Question: I have the following text in a file:
> "SHOP_ORDER001","SHOP_ORDER002","SHOP_ORDER003","SHOP_ORDER004","SHOP_ORDER005"
Now I am getting the values by reading the file and assigning to array by spilt:
'''
String orderValue = "";
string[] orderArray;
orderValue = File.ReadAllText(@"C:\File.txt");
orderArray = orderValue.Split(',');
'''
But I am getting the values as :

I need the Values in Array as "ORDER001","ORDER002","ORDER003"
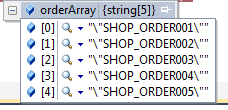
Answer: The '"' you see is just added by debugger visualizer for strings (because quote is a special characted and need to be escaped to don't get confused), don't worry they're not in your 'orderArray'.
In case you want to remove quotes too so that your array will be:
Just use this (with LINQ):
'''
var orderArray = orderValue.Split(',').Select(x => x.Trim('"'));
'''
By the way 'String.Split' isn't very robust unless you're each field will never contain a comma.
To answer the point you added in the comments if you need to remove 'SHOP_' just write this:
'''
var orderArray = orderValue.Split(',')
.Select(x => x.Trim('"').Substring("SHOP_".Length));
'''